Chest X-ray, AP view. Patient: 73 years old, sex M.
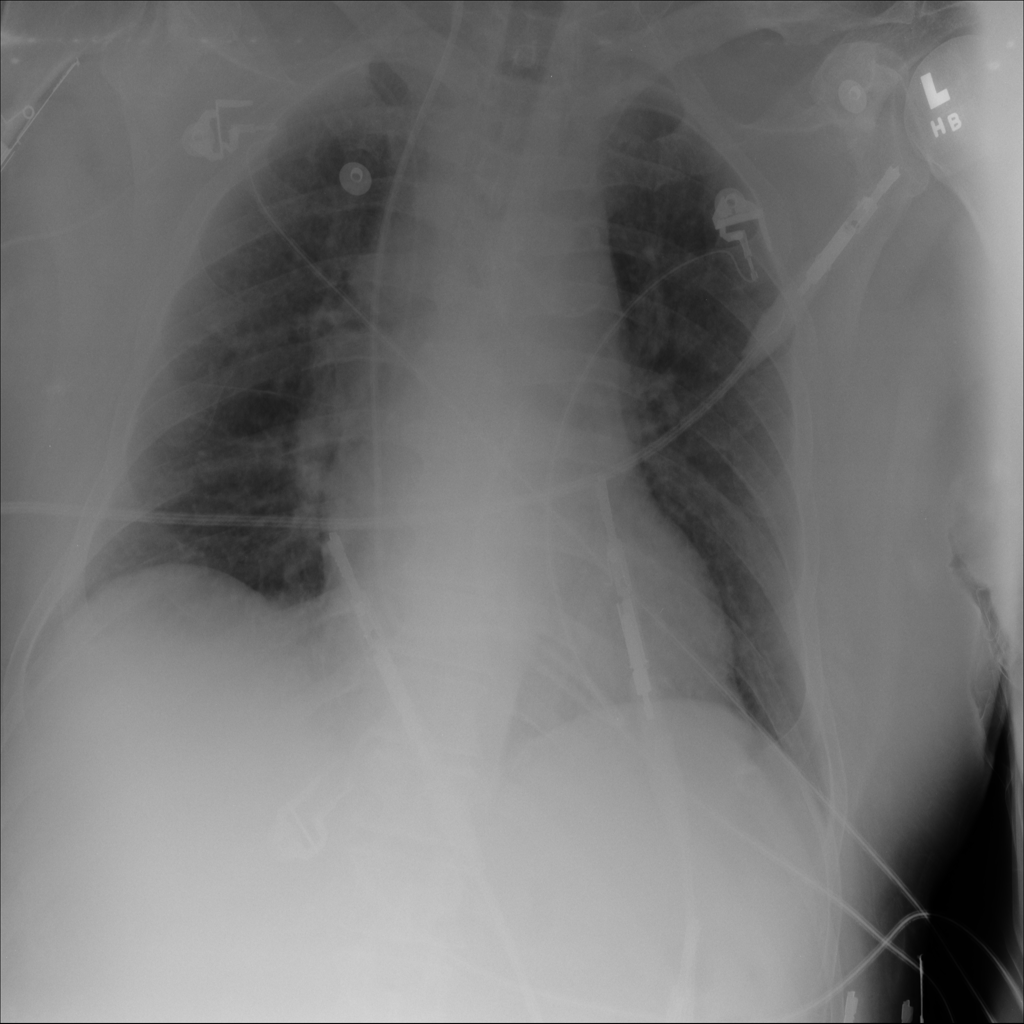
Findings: No Finding